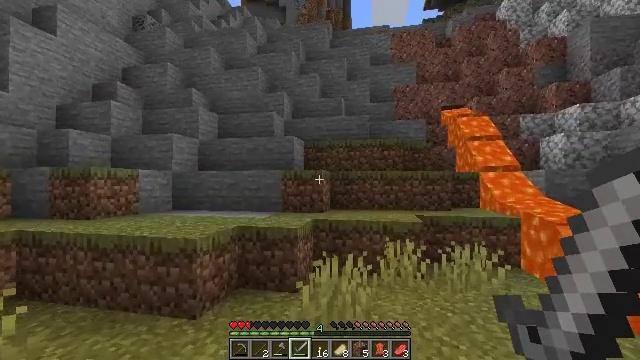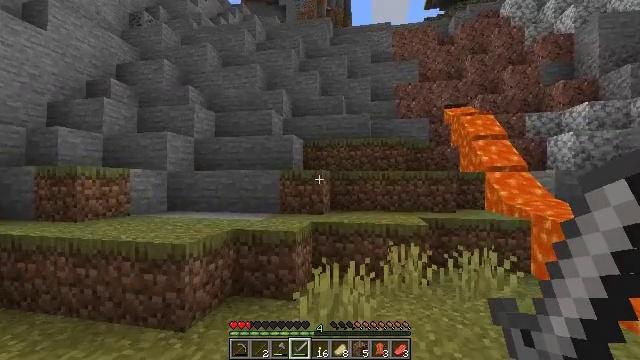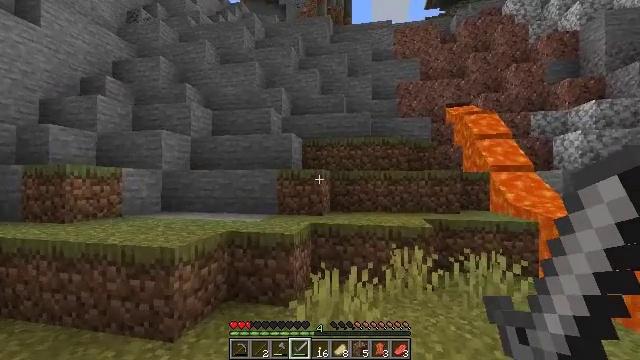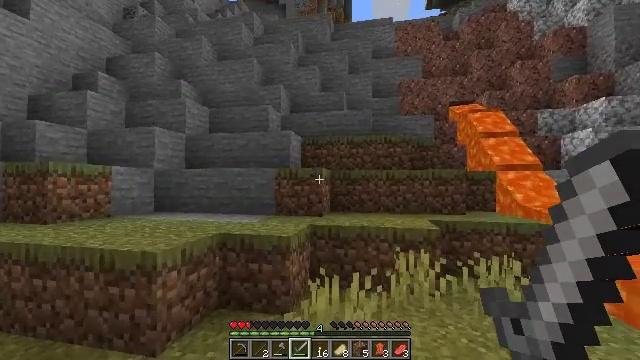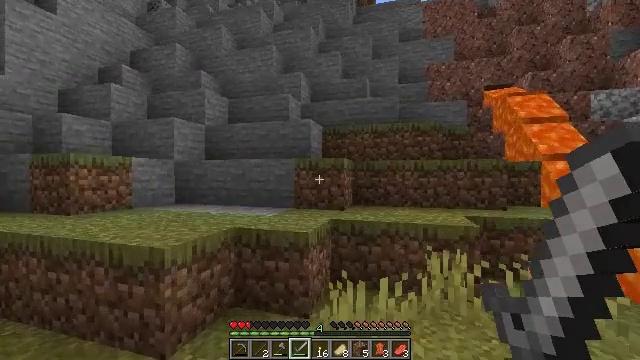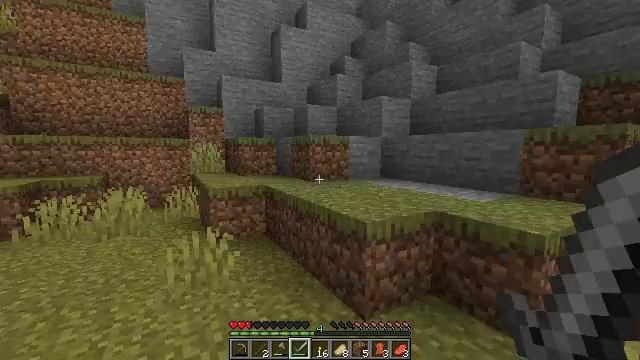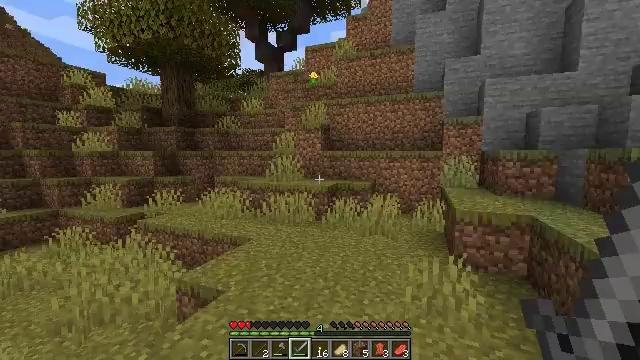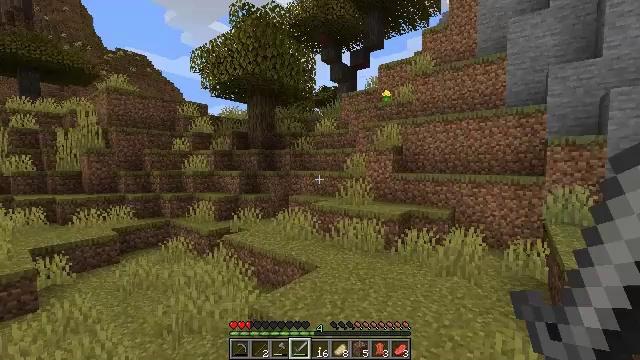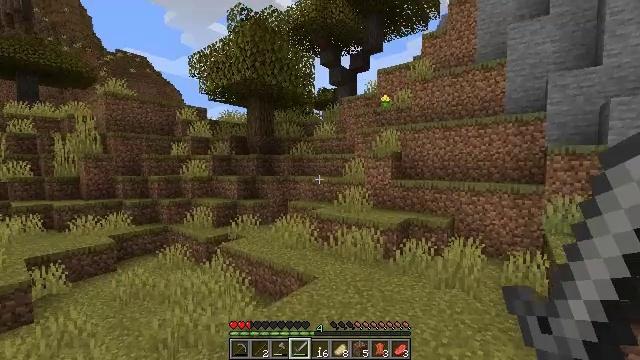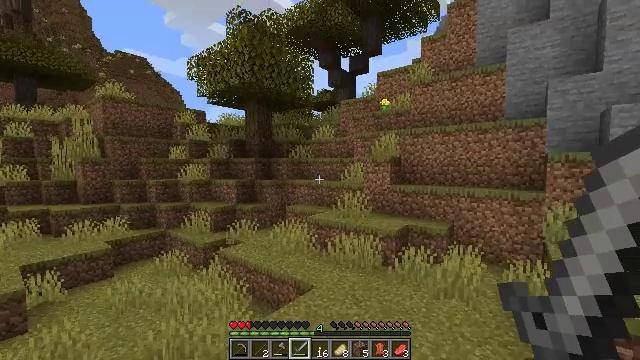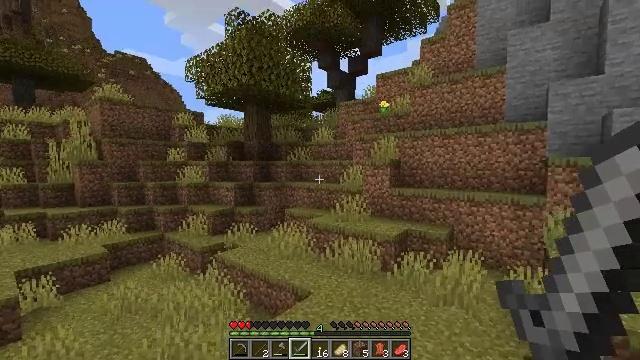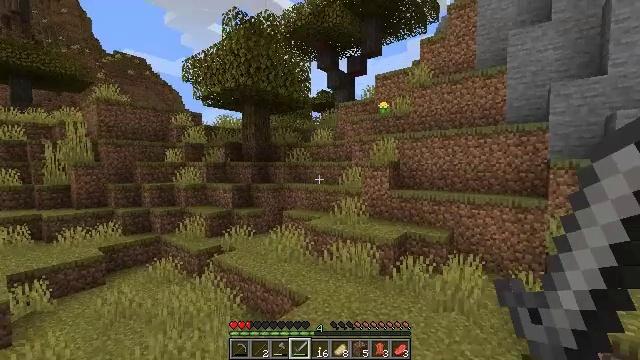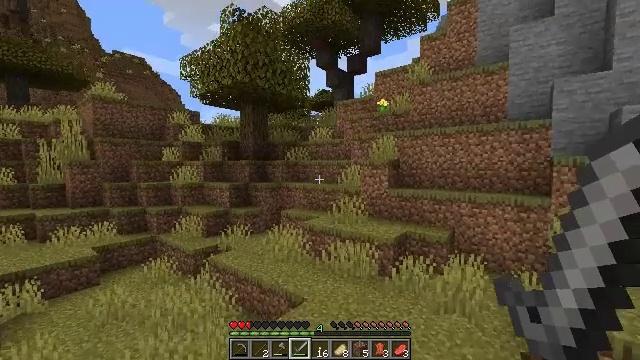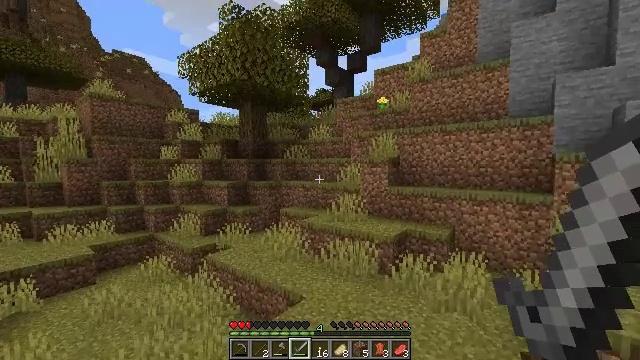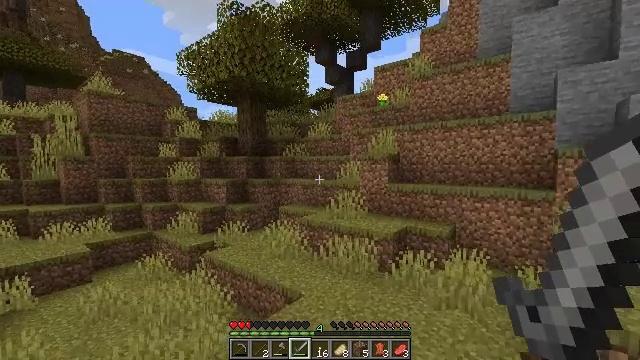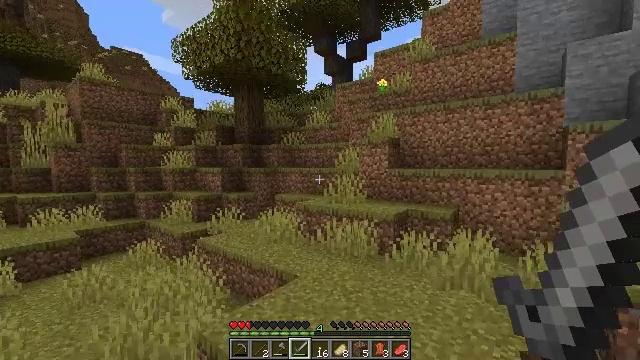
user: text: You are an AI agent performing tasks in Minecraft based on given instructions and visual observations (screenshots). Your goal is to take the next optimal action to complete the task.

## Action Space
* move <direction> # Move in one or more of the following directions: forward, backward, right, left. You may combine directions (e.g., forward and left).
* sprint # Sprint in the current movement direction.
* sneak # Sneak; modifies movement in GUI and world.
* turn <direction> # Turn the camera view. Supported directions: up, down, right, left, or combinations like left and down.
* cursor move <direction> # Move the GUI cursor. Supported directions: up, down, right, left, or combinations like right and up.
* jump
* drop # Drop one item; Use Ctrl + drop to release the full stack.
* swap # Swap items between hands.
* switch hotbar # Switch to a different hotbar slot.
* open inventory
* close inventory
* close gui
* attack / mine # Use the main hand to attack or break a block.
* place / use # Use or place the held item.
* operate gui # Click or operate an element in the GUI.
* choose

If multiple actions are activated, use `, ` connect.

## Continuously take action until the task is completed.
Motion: motion action
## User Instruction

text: Mine the dandelion from the ground.
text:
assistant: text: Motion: move forward
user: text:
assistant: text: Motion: move forward
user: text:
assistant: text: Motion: move forward
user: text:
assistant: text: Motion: move forward, turn left and down
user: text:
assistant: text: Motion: move forward, turn left and down
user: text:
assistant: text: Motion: move forward, turn left, jump
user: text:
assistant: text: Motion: move forward, turn left and up, jump
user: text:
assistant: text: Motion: move forward, jump
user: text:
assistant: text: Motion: move forward
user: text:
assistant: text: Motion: move forward
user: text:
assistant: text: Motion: move forward
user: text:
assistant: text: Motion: move forward
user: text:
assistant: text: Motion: move forward
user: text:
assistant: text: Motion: move forward
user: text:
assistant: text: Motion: move forward
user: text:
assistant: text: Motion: move forward
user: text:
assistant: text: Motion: move forward
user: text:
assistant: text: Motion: move forward
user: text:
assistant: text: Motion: move forward
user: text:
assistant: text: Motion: move forward
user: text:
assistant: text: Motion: move forward and move right
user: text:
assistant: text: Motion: move forward and move right, turn right and up
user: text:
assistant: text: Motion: move forward and move right, turn right and up
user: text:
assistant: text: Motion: move forward and move right, turn right and up
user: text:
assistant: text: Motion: move forward and move right, turn right
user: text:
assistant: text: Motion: move forward
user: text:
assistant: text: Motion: move forward
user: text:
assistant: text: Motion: move forward, turn right and down
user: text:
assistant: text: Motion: move forward, turn right and down
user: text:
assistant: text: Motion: move forward, turn right and down, jump